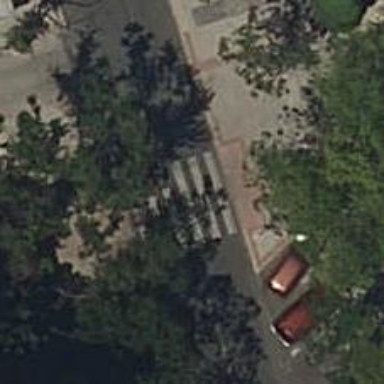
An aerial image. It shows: Zebra crossing on the road.